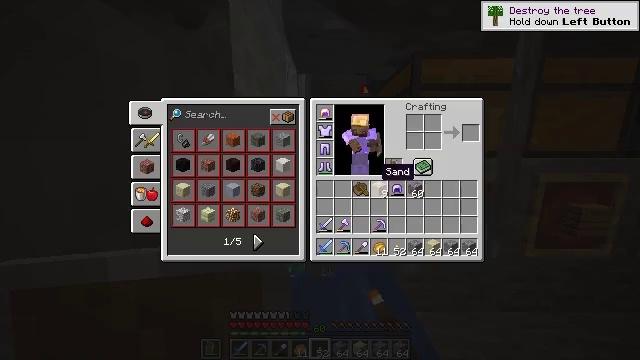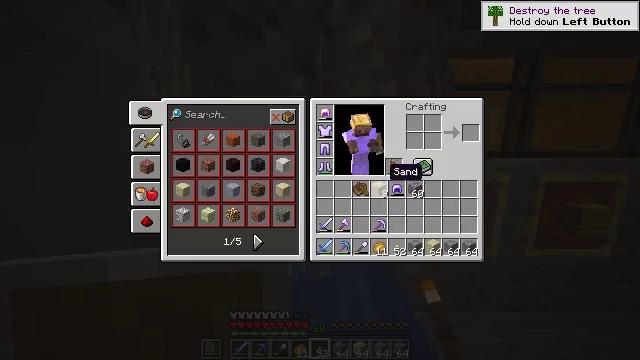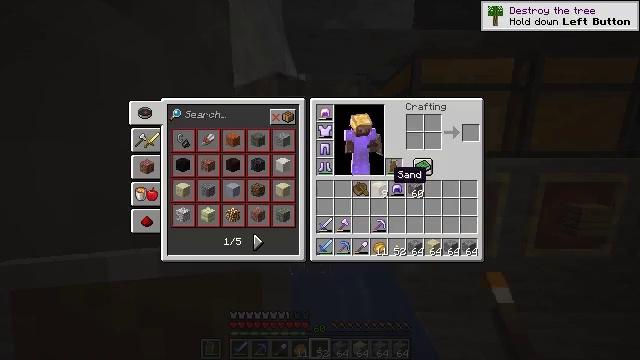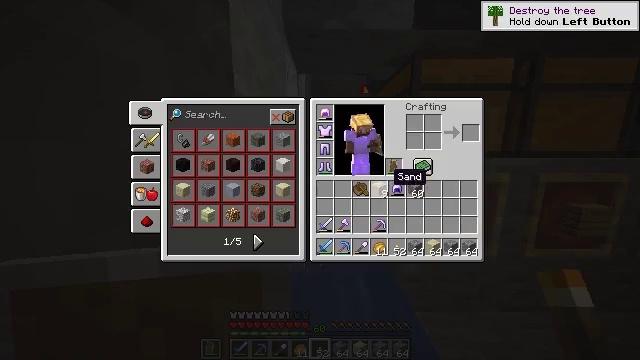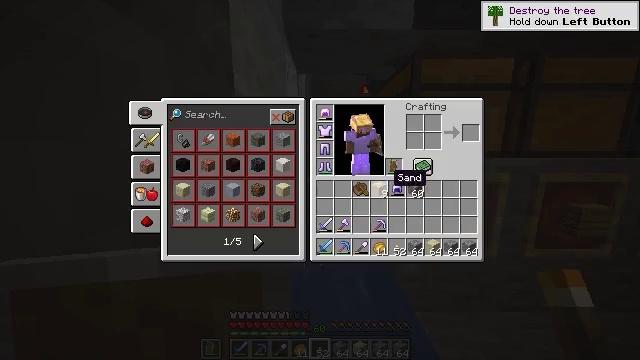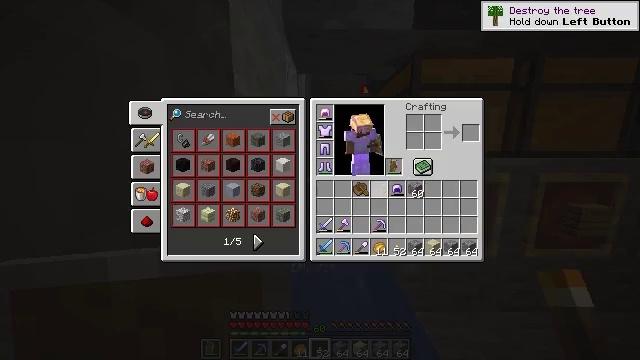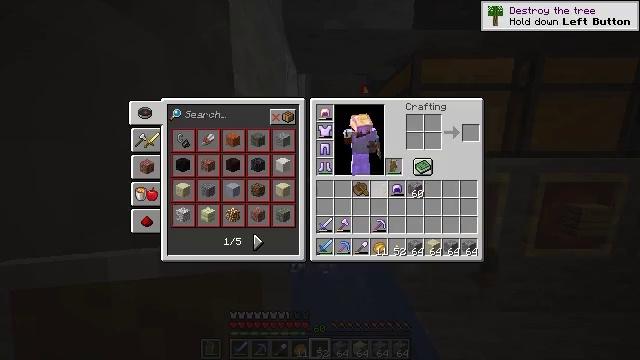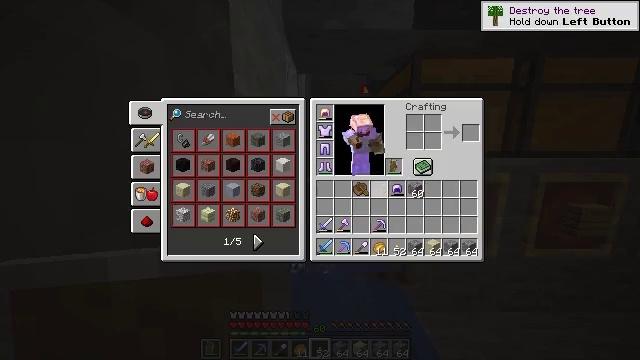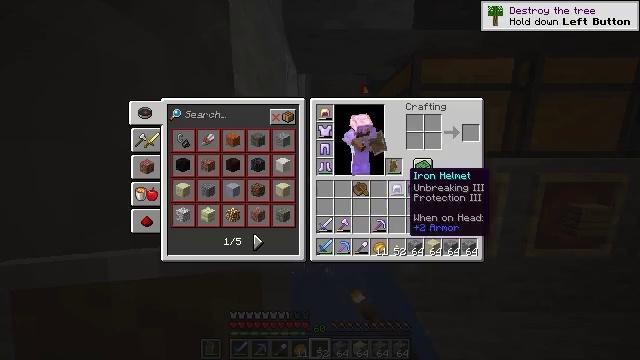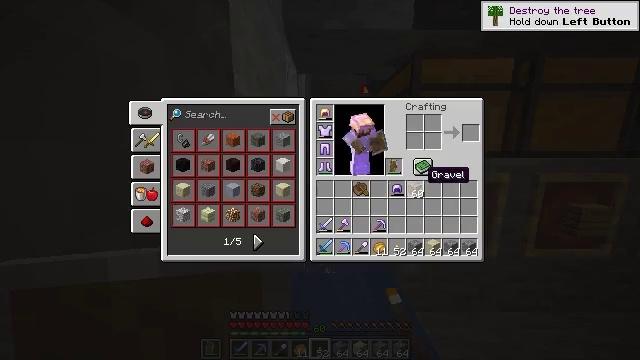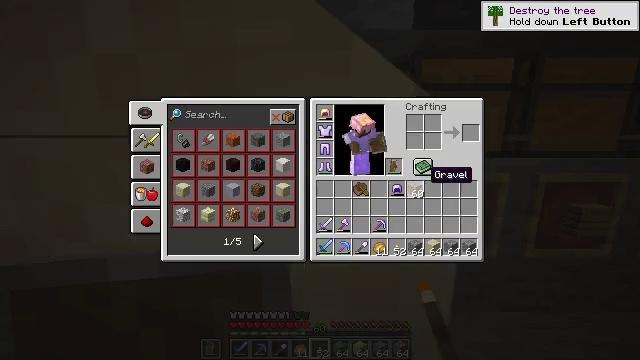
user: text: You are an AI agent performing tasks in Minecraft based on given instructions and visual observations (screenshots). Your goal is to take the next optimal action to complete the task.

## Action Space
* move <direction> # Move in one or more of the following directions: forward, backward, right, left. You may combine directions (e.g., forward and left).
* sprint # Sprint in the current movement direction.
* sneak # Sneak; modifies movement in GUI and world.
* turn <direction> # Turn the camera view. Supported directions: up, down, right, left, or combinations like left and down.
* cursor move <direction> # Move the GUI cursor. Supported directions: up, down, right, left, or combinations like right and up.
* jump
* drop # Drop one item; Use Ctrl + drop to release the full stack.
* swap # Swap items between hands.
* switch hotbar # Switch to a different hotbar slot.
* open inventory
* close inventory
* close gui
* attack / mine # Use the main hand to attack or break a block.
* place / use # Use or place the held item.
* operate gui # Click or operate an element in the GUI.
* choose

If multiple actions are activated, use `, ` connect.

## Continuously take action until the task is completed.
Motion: motion action
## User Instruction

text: Remove a block of sand from the inventory.
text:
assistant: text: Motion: sprint, cursor move right, open gui
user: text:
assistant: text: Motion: sprint
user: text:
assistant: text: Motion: sprint
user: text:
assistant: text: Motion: sprint
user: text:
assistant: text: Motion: sprint, drop
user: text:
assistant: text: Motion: sprint, drop
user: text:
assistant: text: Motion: sprint
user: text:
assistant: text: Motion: sprint, cursor move right
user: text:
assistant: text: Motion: sprint, cursor move right
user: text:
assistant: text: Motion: sprint
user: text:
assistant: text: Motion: sprint